Question: I want to delete a Foreign Key Constraint from a table, but not sure which table is that. I just have this information. Please check the screenshot

I want to drop a table but its not allowing me to drop due to some FK constraints. Table I want to delete is 'ZIP_Codes'
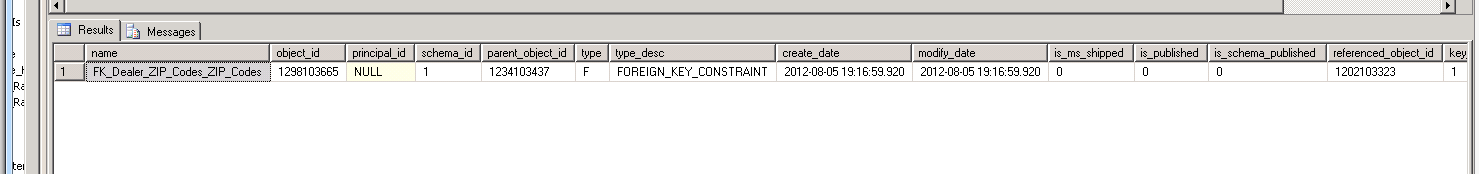
Answer: this query will give the Foreign key name and the referencing table name
'''
SELECT CAST(F.NAME AS VARCHAR(255)) AS FOREIGN_KEY_NAME
, CAST(P.NAME AS VARCHAR(255)) AS PARENT_TABLE
FROM SYSOBJECTS F
INNER JOIN SYSREFERENCES R ON F.ID = R.CONSTID
INNER JOIN SYSOBJECTS P ON R.RKEYID = P.ID
INNER JOIN SYSCOLUMNS RC ON R.RKEYID = RC.ID AND R.RKEY1 = RC.COLID
WHERE F.TYPE = 'F'
'''